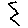
Label: zigzag